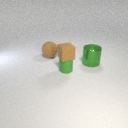
large brown rubber sphere behind small green rubber cylinder